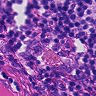
Metastatic tissue present: no